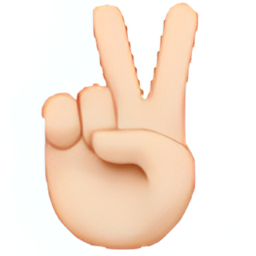
Name: victory hand
Emoji: ✌🏻
Group: People & Body
Sub-group: hand-fingers-partial